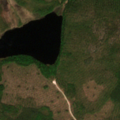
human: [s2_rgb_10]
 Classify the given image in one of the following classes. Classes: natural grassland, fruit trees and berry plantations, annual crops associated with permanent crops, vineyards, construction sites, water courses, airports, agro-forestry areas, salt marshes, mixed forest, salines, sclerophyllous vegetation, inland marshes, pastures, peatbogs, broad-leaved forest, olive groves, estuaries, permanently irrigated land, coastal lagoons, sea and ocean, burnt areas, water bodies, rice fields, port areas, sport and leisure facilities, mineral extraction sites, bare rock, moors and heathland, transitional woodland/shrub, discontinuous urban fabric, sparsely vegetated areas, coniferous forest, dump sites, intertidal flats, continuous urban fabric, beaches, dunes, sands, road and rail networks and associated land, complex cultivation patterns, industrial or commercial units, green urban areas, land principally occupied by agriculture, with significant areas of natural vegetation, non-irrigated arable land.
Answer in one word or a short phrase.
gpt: coniferous forest, mixed forest, transitional woodland/shrub, water bodies